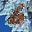
Label: 6